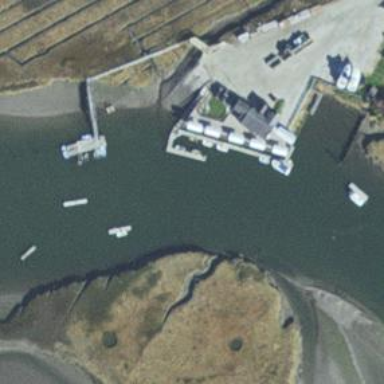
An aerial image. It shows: Man-made pier.